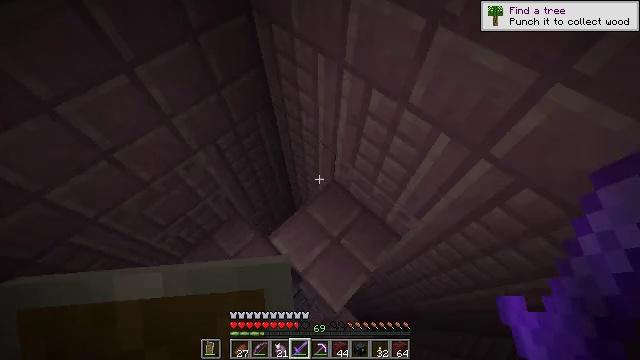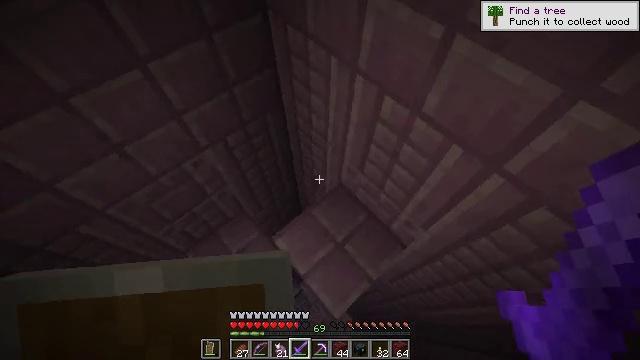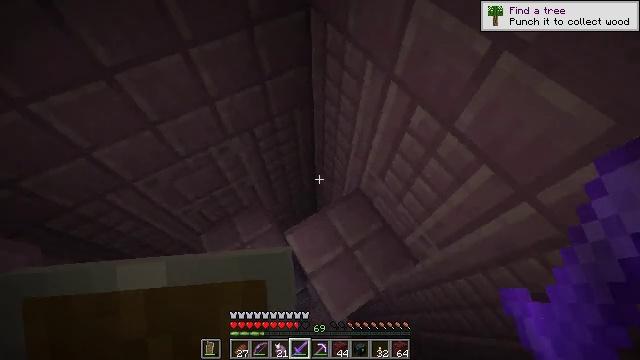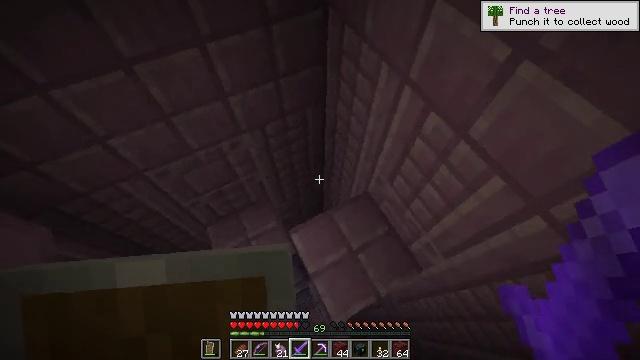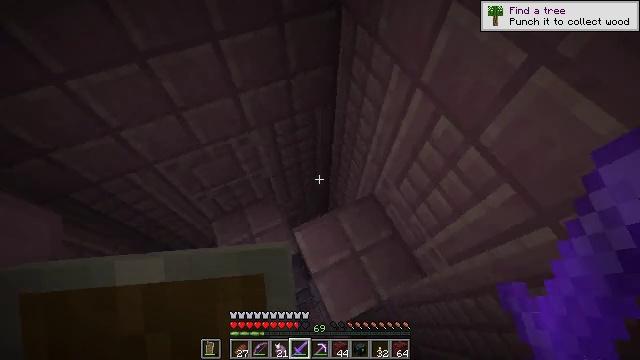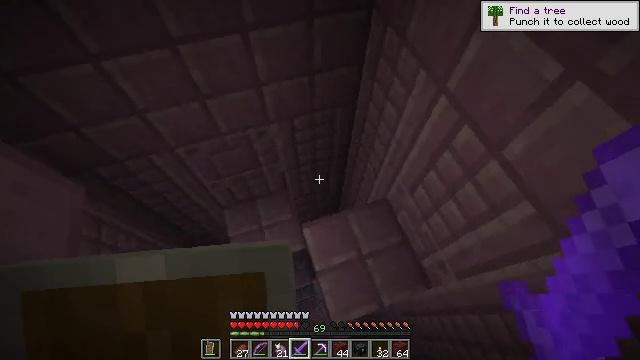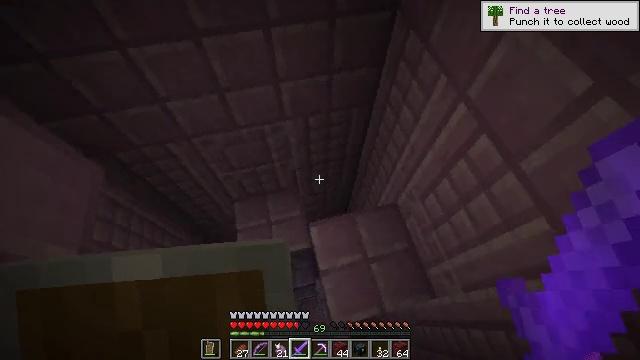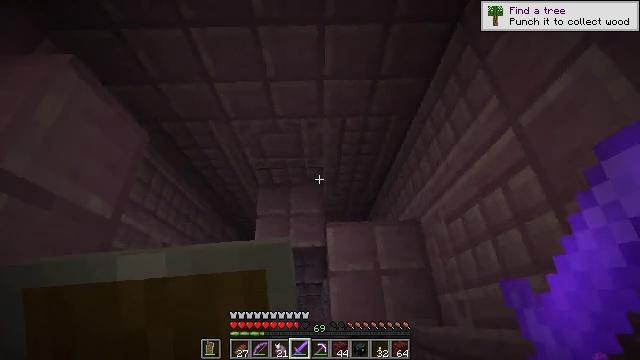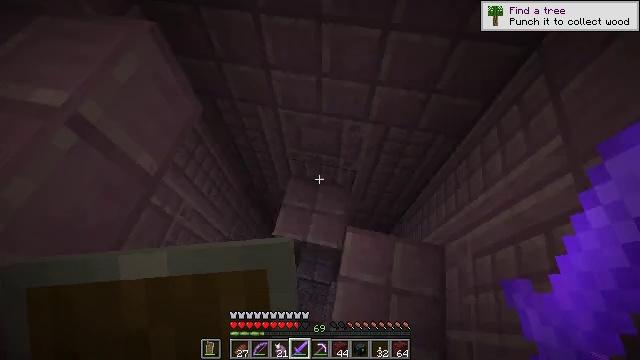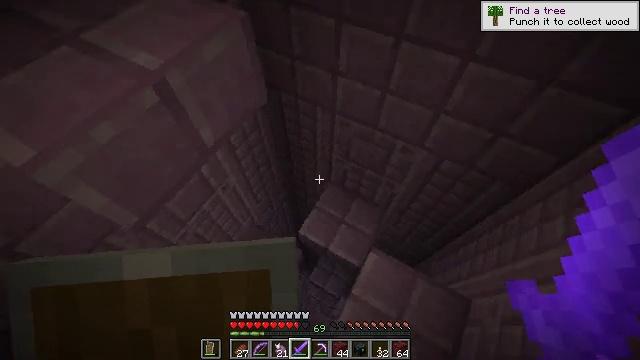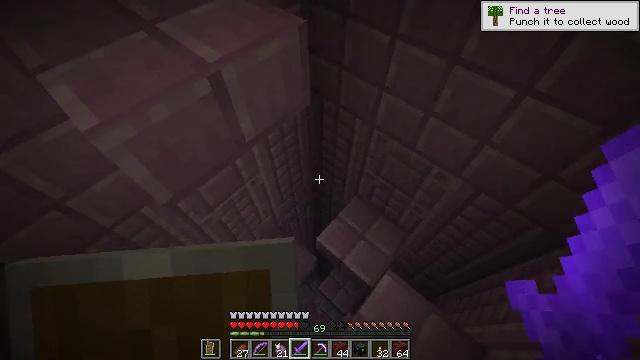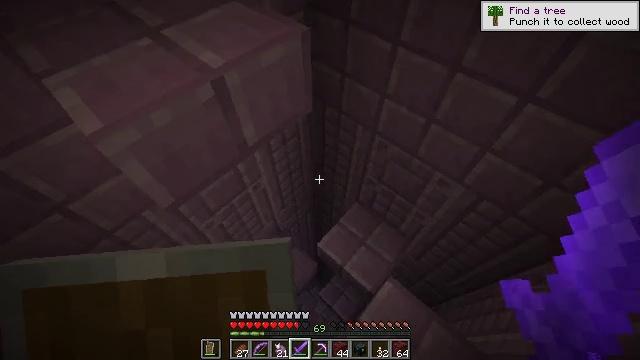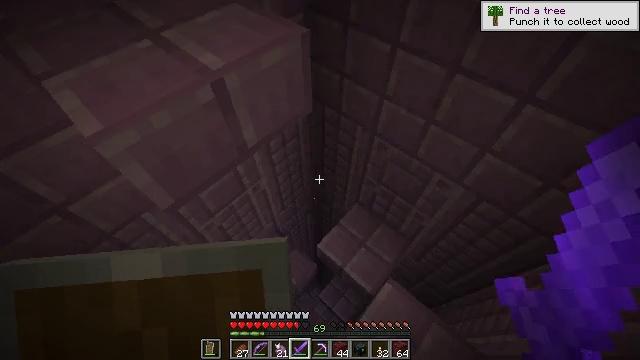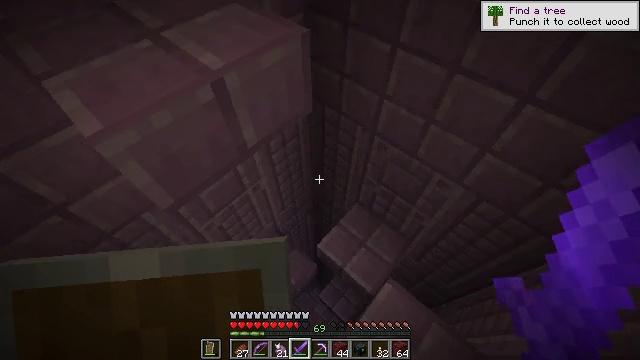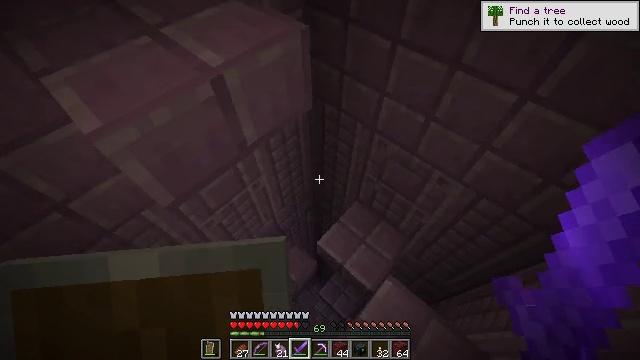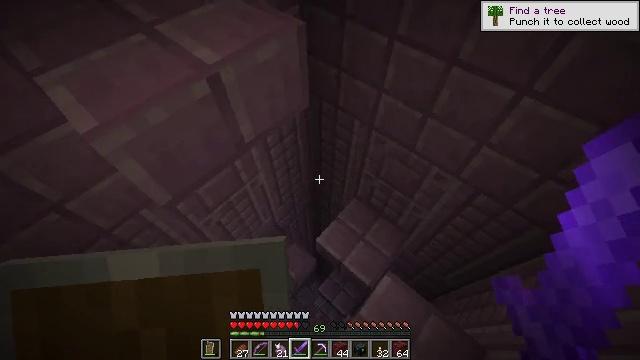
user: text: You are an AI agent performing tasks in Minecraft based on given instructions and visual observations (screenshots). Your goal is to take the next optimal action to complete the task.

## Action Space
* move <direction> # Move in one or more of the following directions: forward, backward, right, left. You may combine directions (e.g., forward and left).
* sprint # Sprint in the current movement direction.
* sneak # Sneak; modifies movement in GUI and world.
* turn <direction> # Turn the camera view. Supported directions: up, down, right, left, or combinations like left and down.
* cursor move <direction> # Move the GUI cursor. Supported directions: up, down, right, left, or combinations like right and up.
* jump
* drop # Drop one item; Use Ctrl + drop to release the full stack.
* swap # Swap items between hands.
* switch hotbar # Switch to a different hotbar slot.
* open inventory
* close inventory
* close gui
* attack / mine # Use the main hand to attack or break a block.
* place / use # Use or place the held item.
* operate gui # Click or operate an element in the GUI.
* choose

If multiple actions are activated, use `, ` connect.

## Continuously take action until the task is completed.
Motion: motion action
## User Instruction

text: Kill mobs.
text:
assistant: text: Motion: turn left
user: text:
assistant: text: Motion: turn left
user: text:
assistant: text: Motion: turn left
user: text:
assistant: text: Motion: turn left
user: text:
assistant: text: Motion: turn left
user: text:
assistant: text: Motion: turn left
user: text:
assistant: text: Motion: turn left
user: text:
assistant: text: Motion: turn left
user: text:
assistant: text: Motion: turn left and up
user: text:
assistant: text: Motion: turn left and up
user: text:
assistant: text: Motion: turn up
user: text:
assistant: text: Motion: no_op
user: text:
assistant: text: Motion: no_op
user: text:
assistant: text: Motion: no_op
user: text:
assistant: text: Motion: no_op
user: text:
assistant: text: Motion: no_op
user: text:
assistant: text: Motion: move right, turn left and down
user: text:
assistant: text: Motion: move right, turn down
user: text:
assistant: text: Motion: no_op
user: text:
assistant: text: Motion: no_op
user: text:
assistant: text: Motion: no_op
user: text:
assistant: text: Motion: no_op
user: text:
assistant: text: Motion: no_op
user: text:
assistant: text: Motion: no_op
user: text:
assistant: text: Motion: no_op
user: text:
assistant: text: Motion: no_op
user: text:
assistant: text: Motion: no_op
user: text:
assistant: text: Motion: no_op
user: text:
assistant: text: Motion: move forward
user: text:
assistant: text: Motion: move forward